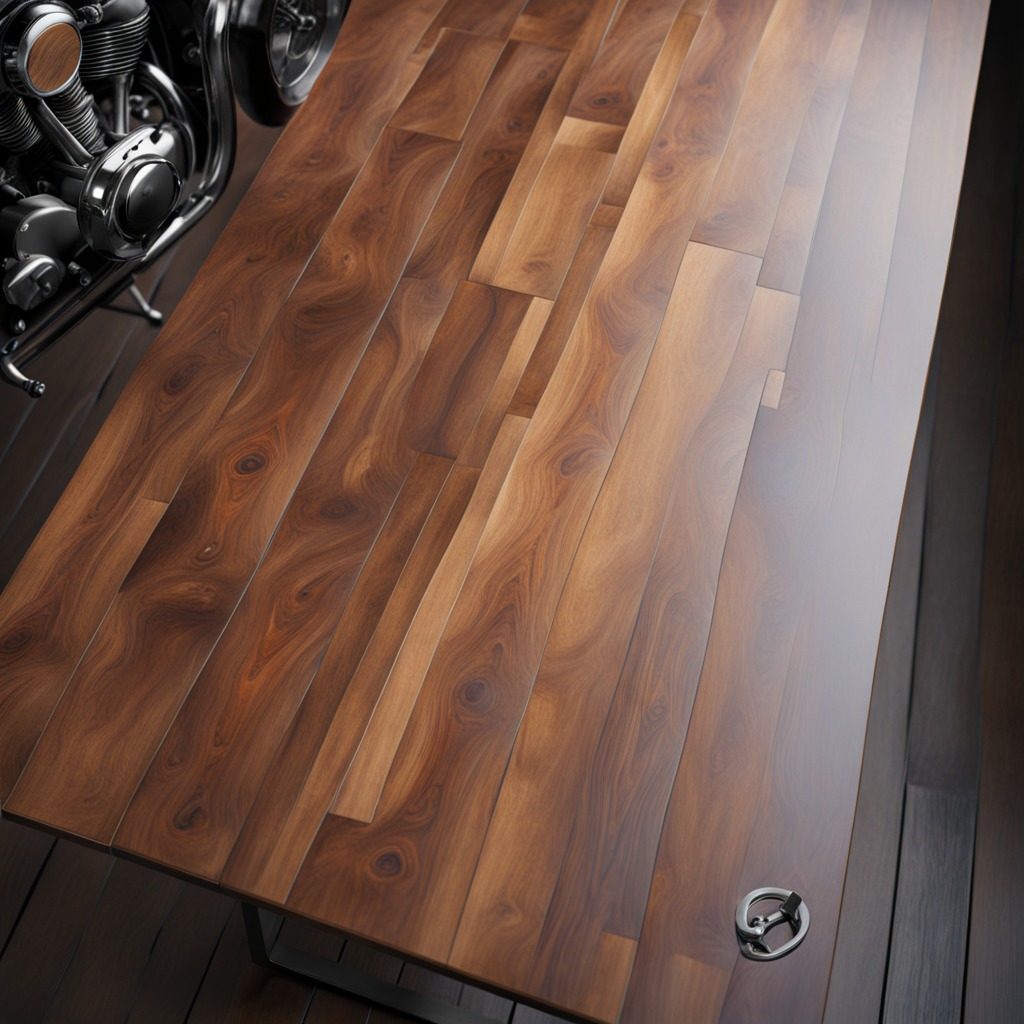
A metal nut is lying on the wooden table in a vintage motorcycle garage.